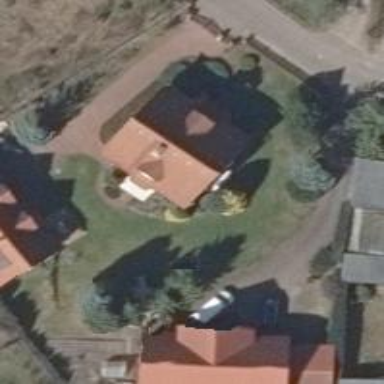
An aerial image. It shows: Charming house with gabled roof. The roof is red in color and oriented along the building.